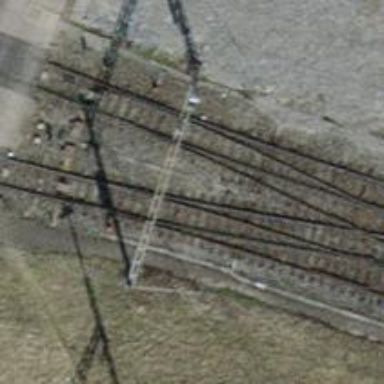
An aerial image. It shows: Railway switch.